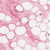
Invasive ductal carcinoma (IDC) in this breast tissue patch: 0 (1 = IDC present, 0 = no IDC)